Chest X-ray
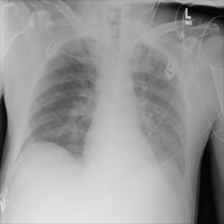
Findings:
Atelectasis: negative
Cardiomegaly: negative
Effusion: positive
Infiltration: negative
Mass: negative
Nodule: negative
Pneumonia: negative
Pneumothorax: negative
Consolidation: negative
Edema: negative
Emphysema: negative
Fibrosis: negative
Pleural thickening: negative
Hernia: negative